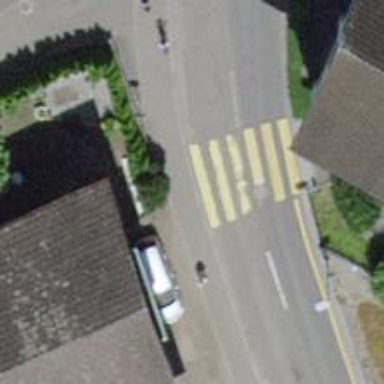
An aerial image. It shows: Uncontrolled zebra crossing on the road.